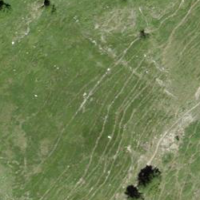
EUNIS habitat code: 26
Species observed at this site:
Tulipa sylvestris